Question: My goal for the program is the following:
Given (represented as enumerated points and their connections to other points), return a containg (as strings/lists/...). A path is a 'drawing' of the given shape, in which:
-
-

The following code is essentially what I've come up with so far. It's not the code of the actual program, but the basic semantics are the same (i.e. if this code will work, my program will work too).
'''
"""
Example used:
2
/ / / 1-------3
"""
from copy import deepcopy
points = {1: [2,3],
2: [1,3],
3: [1,2]}
def find_paths(prev_point, points):
for current_point in points[prev_point]:
points[current_point].remove(prev_point)
points[prev_point].remove(current_point)
return [prev_point] + find_paths(current_point, points)
return [prev_point]
def collect(points):
results = []
for first_point in points:
result = find_paths(first_point, deepcopy(points))
results.append(result)
return results
print(collect(points))
'''
As of now, it lists only 3 (out of 6). I do understand that the issue arises from the 'for'-loop in 'f' being executed exactly once each time it is called (and it's being called 3 times), since the execution is terminated by 'return' each time. However, I have up until now failed to find a way to avoid this - I played around with making 'f' a generator but this has given me a list of generators as the end result, no matter how I tried to change it.
EDIT: The generator-version I had simply replaced the 'return's in 'find_paths' with 'yield's.
So the last two lines look like:
'... yield [prev_point] + find_paths(current_point, points) yield [prev_point]'
Additionally, I played around with a 'flattener' for generators, but it didn't work at all:
'def flatten(x): if callable(x): for i in x: yield flatten(i) yield x''def func(): yield 1 lis = [1,2,func]''for f in flatten(lis): print(f)'
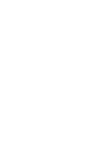
Answer: I think the following works. I based it off of your original code, but did a few things (some necessary, some not):
1. Rename parameters in find_paths to make more sense for me. We are working with the current_point not the previous_point, etc.
2. Add an end condition to stop recursion.
3. Make a copy of points for every possible path being generated and return (yield) each one of those possible paths. Your original code didn't have logic for this since it only expected one result per call to find_paths, but that doesn't really make sense when using recursion like this. I also extend my final result for the same reason.
Here is the code:
'''
from copy import deepcopy
points = {1: [2,3],
2: [1,3],
3: [1,2]}
def find_paths(current_point, points):
if len(points[current_point]) == 0:
# End condition: have we found a complete path? Then yield
if all(not v for v in points.values()):
yield [current_point]
else:
for next_point in points[current_point]:
new_points = deepcopy(points)
new_points[current_point].remove(next_point)
new_points[next_point].remove(current_point)
paths = find_paths(next_point, new_points)
for path in paths:
yield [current_point] + path
def collect(points):
results = []
for first_point in points:
result = find_paths(first_point, points)
results.extend(list(result))
return results
print(collect(points))
'''
Results in:
'''
[1, 2, 3, 1]
[1, 3, 2, 1]
[2, 1, 3, 2]
[2, 3, 1, 2]
[3, 1, 2, 3]
[3, 2, 1, 3]
'''
Your original example image should work with the following:
'''
points = {
1: [2,3],
2: [1,3,4,5],
3: [1,2,4,5],
4: [2,3,5],
5: [2,3,4],
}
'''
Removed the extra deepcopy I had in 'collect'.
It is necessary to copy the 'points' every time because you are "saving" the current state of the current path you are "drawing". If you didn't copy it then going down the path to node 2 would change the state of the points when going down the path to node 3.